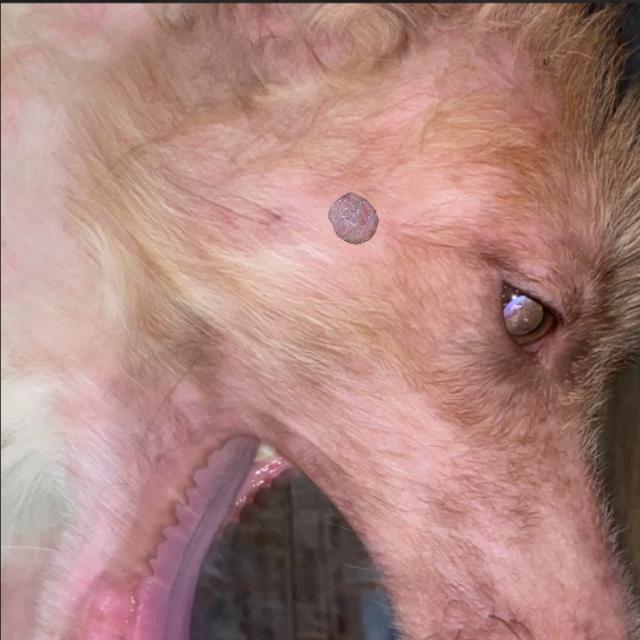
Canine ringworm (Dermatophytosis) — fungal infection caused by Microsporum or Trichophyton. Presents with circular alopecia, scaling, crusting, and broken hairs.